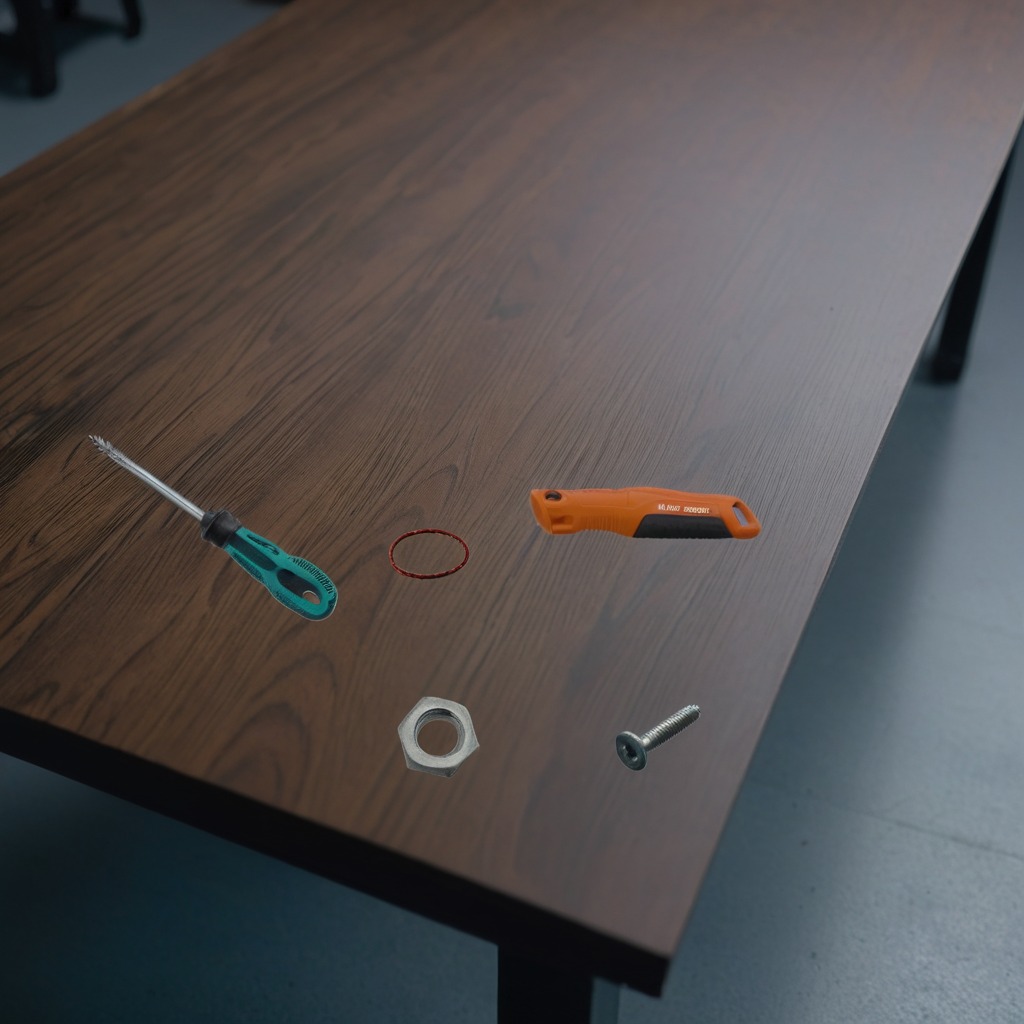
A rubber Oring, a utility knife, a metal machine screw, a screwdriver, and a metal nut are lying on the old table.